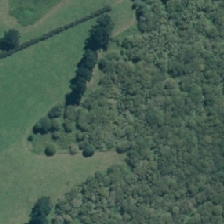
Land cover: deciduous_hardwood